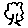
Label: tree